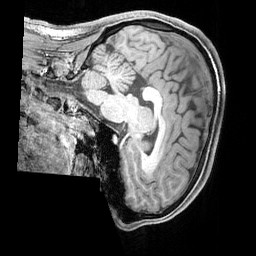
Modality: T1w
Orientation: sagittal
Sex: male
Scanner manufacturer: siemens
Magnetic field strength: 3 T
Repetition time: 2.3 s
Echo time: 0.00226 s